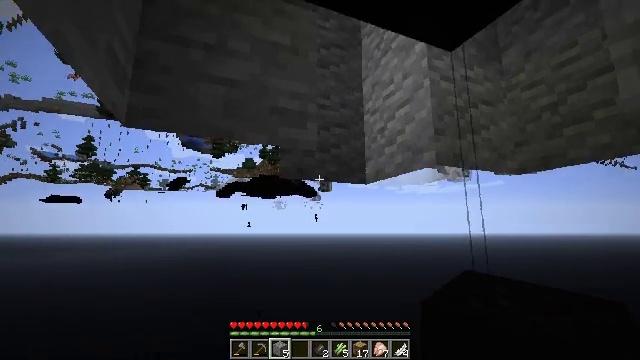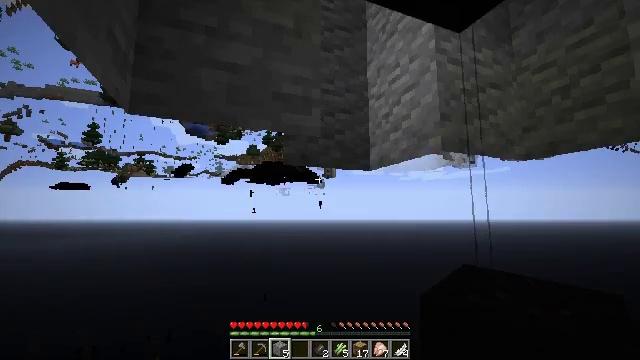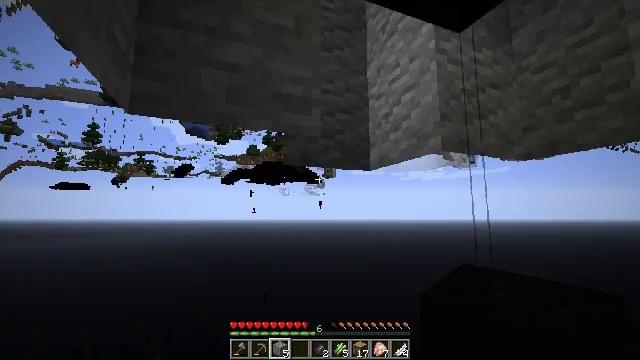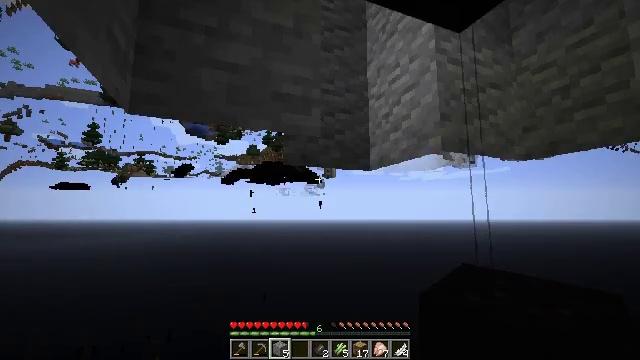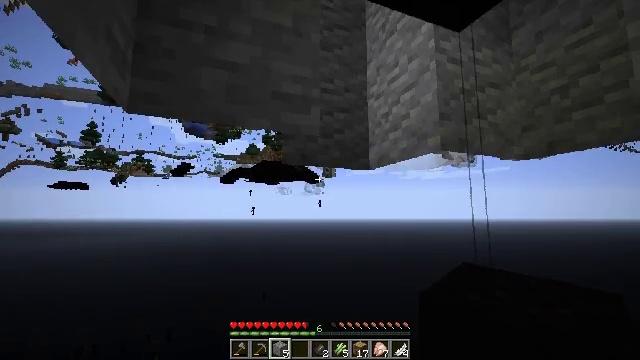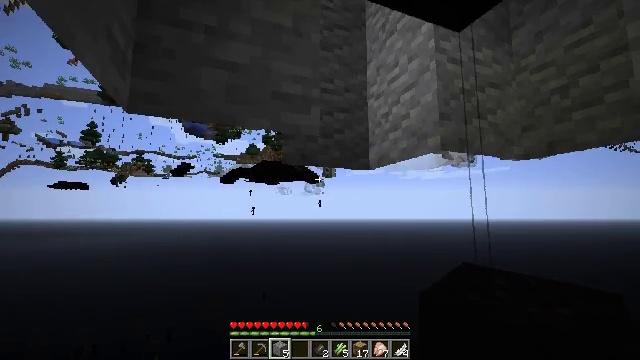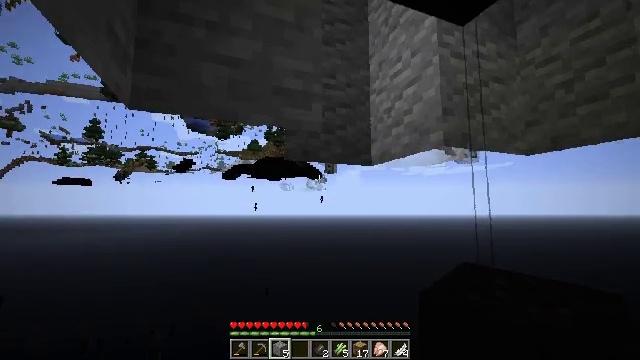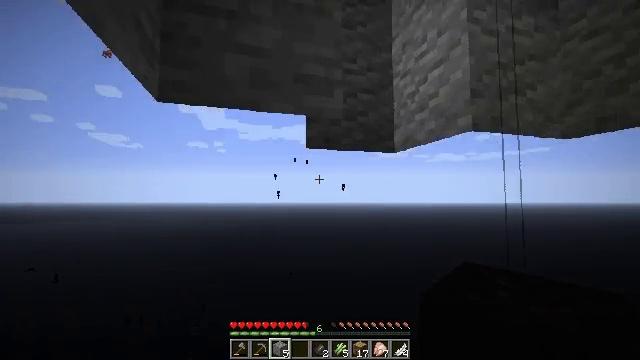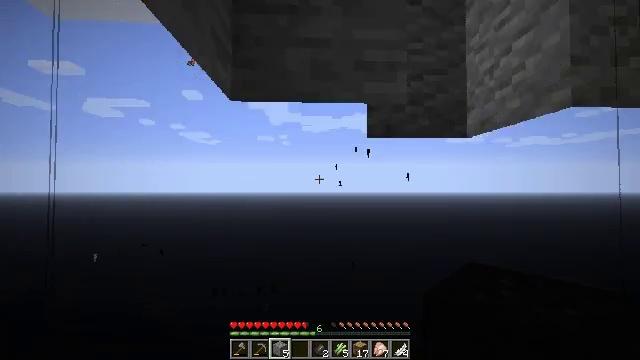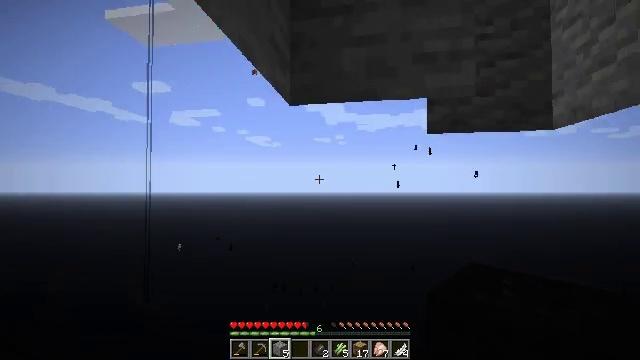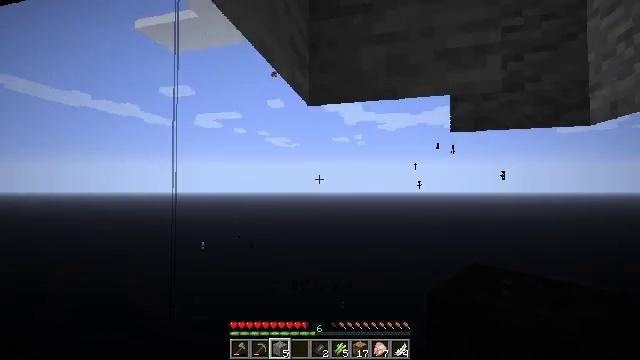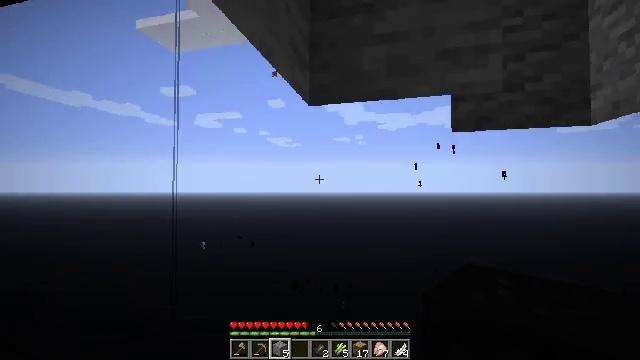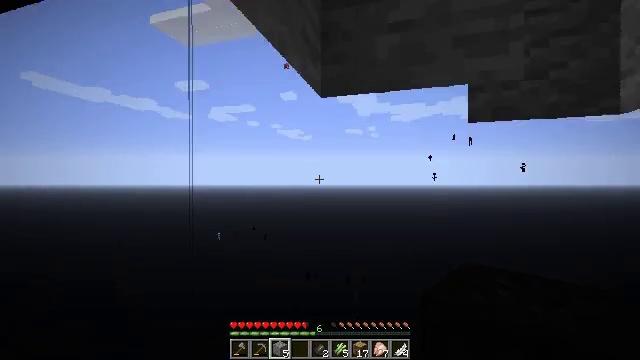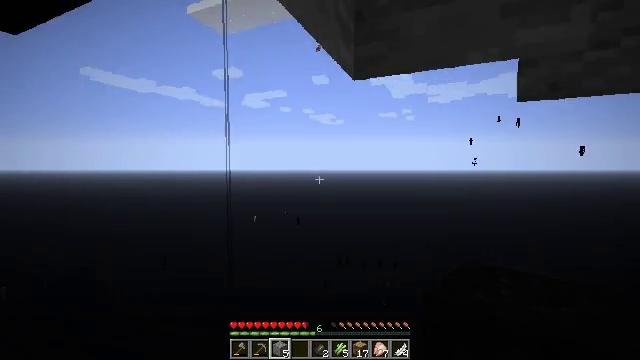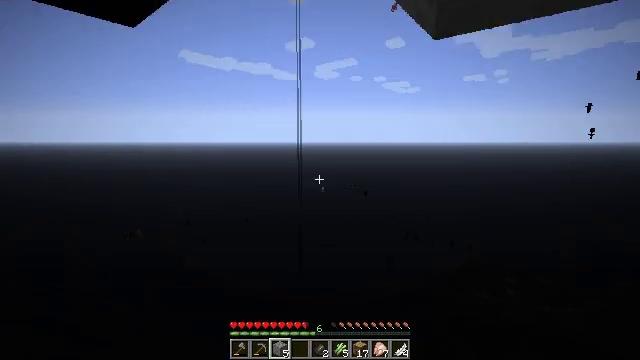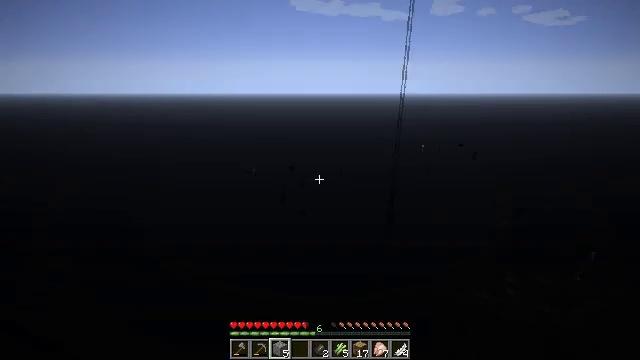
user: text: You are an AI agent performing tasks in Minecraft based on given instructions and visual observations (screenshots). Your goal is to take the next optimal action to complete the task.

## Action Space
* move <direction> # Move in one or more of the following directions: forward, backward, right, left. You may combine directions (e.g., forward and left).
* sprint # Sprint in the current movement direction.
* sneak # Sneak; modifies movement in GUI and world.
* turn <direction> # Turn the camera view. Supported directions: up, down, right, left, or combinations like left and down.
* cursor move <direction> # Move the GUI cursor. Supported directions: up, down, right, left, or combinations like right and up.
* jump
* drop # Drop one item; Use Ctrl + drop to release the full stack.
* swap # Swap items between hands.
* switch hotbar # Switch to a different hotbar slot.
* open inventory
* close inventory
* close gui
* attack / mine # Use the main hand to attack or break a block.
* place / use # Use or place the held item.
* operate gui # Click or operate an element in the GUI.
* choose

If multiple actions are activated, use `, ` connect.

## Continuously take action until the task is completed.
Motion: motion action
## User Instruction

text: Remove the existing composter.
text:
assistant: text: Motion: turn down
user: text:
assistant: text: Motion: no_op
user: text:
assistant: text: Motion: no_op
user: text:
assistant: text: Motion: no_op
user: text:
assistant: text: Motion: no_op
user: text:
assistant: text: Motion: no_op
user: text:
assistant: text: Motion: turn left and down
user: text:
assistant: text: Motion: turn left and down
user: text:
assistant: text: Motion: turn left
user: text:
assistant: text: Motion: turn left
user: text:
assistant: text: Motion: no_op
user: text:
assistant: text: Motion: turn left and down
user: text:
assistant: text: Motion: turn left and down
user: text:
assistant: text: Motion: turn left and down
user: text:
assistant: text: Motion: turn left and down
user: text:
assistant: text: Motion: turn left and down
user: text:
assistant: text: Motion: turn left
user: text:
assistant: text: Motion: turn left and up
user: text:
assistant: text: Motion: no_op
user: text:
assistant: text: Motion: no_op
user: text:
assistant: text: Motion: turn up
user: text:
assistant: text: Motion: turn left and up
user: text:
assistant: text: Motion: turn left and up
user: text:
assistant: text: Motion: turn left and up
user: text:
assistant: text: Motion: no_op
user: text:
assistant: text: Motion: no_op
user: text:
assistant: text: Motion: no_op
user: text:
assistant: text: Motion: no_op
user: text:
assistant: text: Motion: turn right and up
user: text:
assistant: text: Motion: turn right and up